Question: I have an expression that I want to evaluate in MATLAB. This is a part of automatic control computation and each time I need to compute a theta(t) value which has a relationship as shown below:

My objective is to evaluate the left-hand side expression in the red box against row-wise equivalent right-side and obtain the actual value for t.
I will appreciate any help.
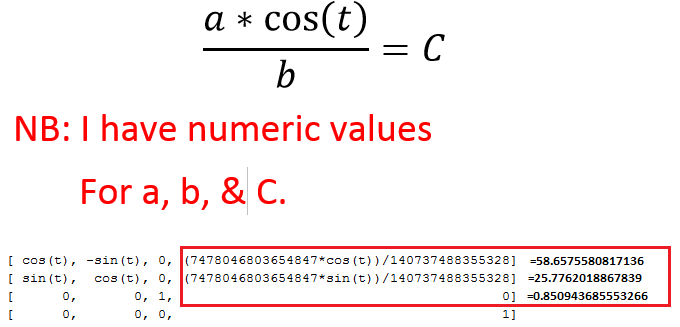
Answer: Assuming the Transformation Matrix is represented by T, therefore:
x = T(1,4)==V(1);
y = T(2,4)==V(2);
z = T(3,4)==V(3);
Apply linear equation solver: a=solve(x,t).
To obtain the actual value of t, eval(a).